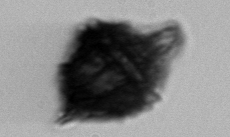
Label: Gonyaulax